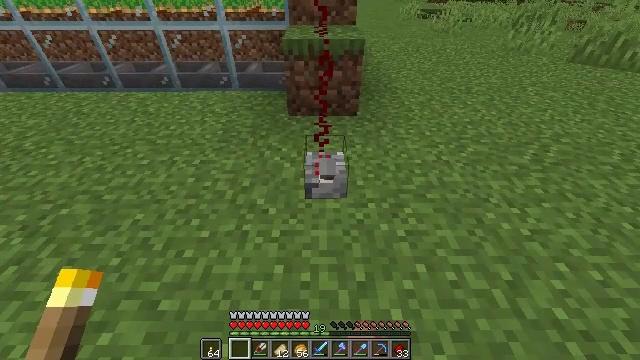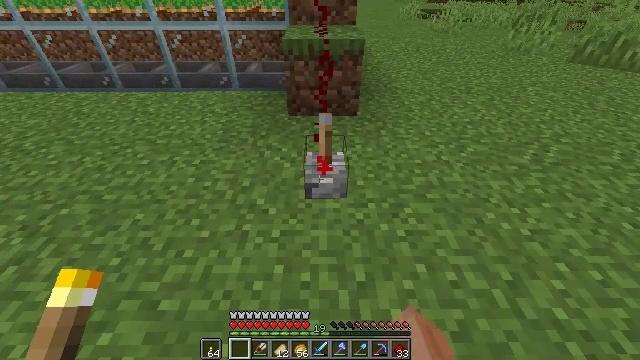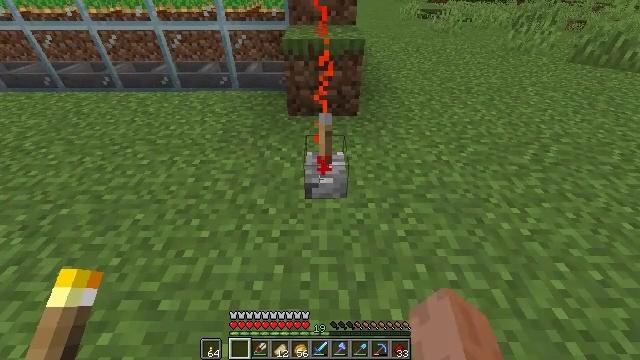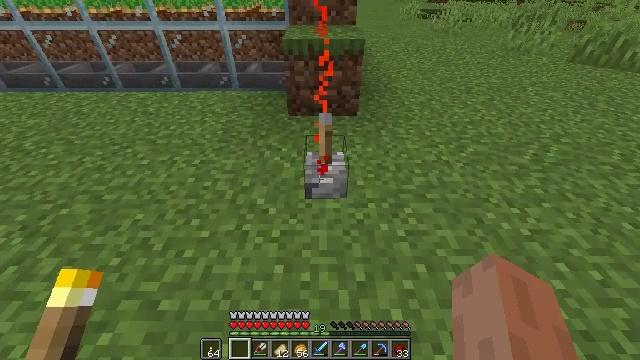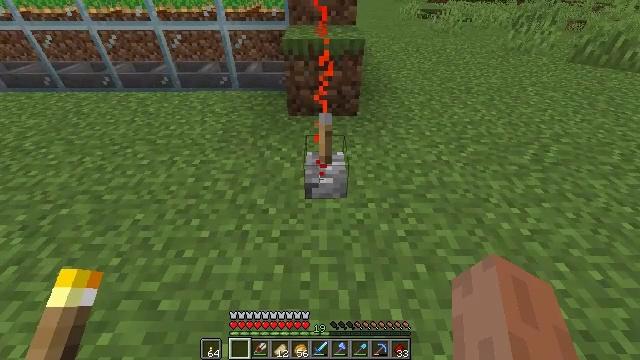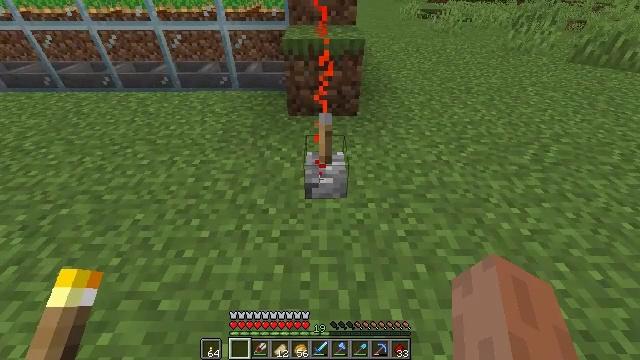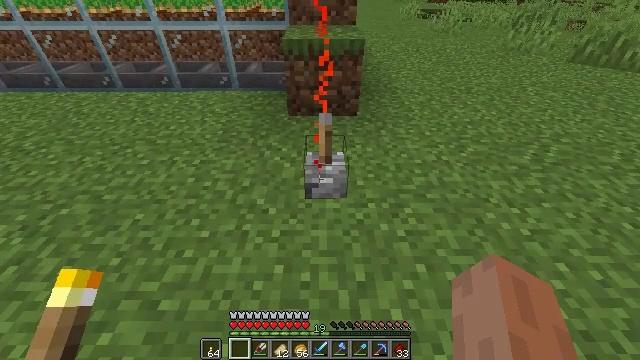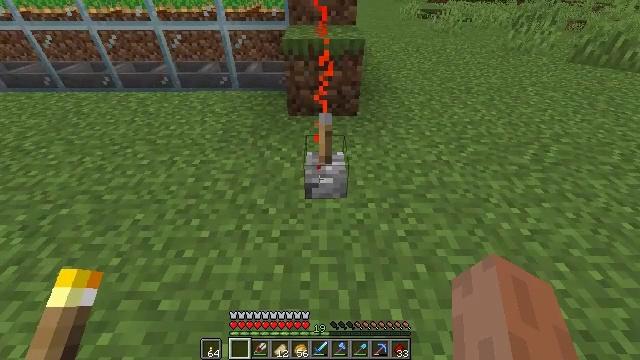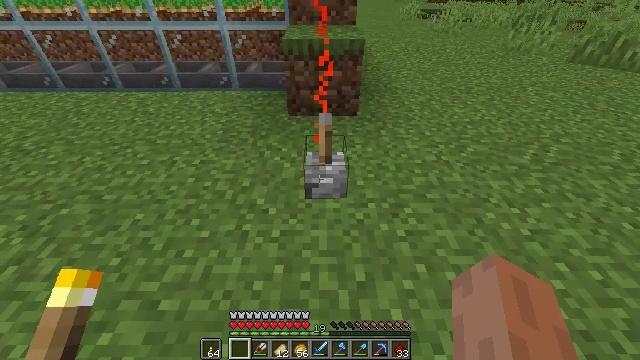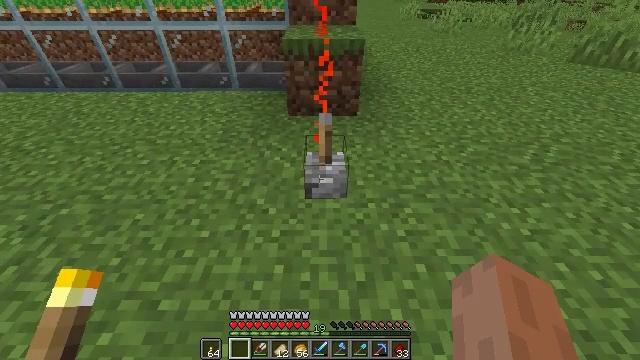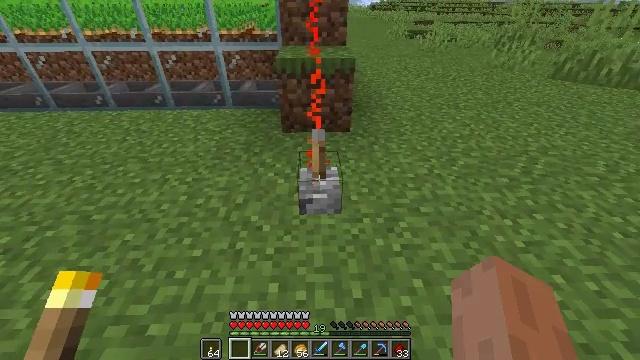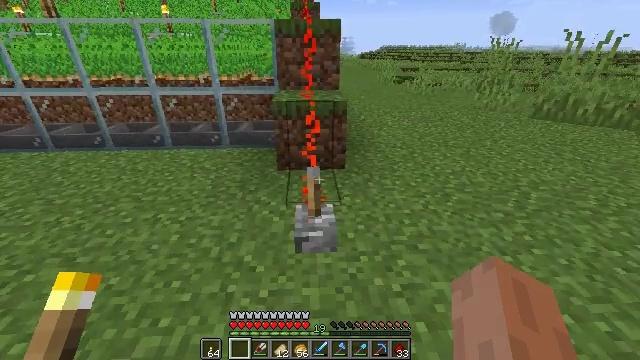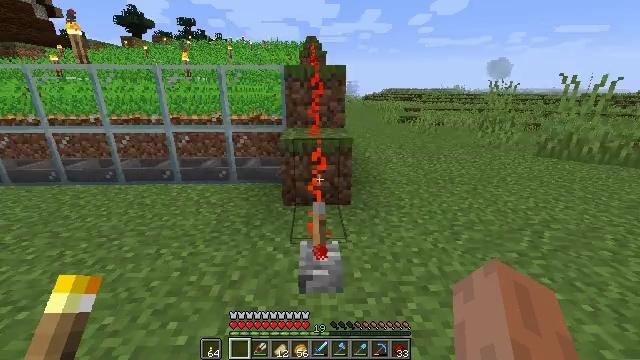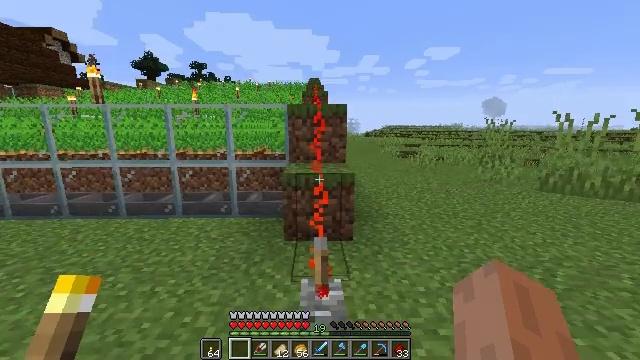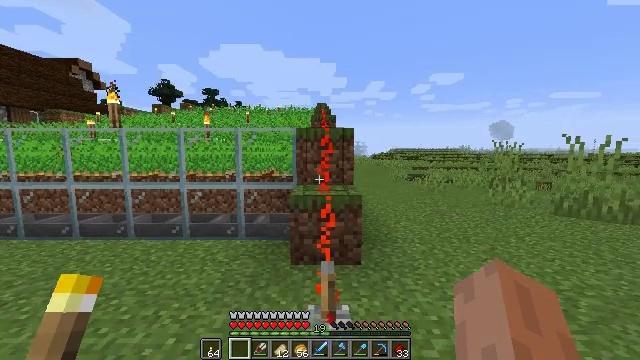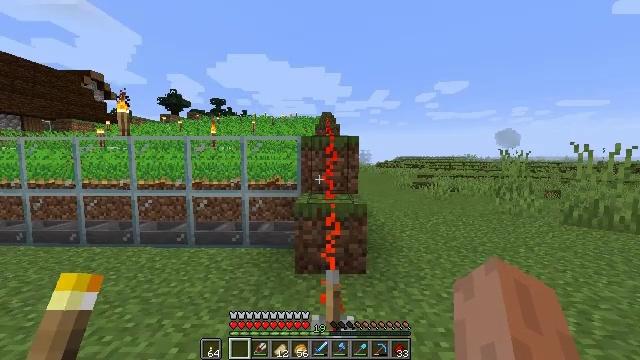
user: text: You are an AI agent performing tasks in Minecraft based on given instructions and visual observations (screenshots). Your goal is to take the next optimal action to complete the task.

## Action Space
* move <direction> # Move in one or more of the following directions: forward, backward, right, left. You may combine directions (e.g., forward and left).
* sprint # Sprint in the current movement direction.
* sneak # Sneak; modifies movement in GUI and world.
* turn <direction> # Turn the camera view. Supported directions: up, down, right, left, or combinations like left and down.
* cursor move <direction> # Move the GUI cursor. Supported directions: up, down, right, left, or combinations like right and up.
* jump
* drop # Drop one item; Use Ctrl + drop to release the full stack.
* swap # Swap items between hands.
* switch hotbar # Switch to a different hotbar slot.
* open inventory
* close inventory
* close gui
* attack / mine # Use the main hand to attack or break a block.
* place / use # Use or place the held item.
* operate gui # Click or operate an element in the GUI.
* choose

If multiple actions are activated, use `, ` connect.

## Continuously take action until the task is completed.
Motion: motion action
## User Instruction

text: Collect the repeater into your inventory.
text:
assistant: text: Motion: no_op
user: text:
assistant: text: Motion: no_op
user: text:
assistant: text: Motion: no_op
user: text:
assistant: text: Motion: no_op
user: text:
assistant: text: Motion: no_op
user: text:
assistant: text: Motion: no_op
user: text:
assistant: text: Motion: no_op
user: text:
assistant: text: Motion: no_op
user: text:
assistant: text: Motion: no_op
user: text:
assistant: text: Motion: turn right and up
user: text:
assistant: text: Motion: turn right and up
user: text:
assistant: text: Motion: turn left and up
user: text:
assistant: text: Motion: turn up
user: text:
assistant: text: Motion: turn left and up
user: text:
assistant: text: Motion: turn left and up
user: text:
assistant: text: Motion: no_op
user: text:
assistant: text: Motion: no_op
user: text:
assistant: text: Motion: no_op
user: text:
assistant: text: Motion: no_op
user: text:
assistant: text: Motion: no_op
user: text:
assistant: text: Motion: no_op
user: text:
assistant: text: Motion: no_op
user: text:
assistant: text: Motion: no_op
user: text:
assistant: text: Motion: no_op
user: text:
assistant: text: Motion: no_op
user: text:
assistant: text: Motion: no_op
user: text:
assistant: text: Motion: no_op
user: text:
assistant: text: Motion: no_op
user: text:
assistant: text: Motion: no_op
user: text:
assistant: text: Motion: no_op